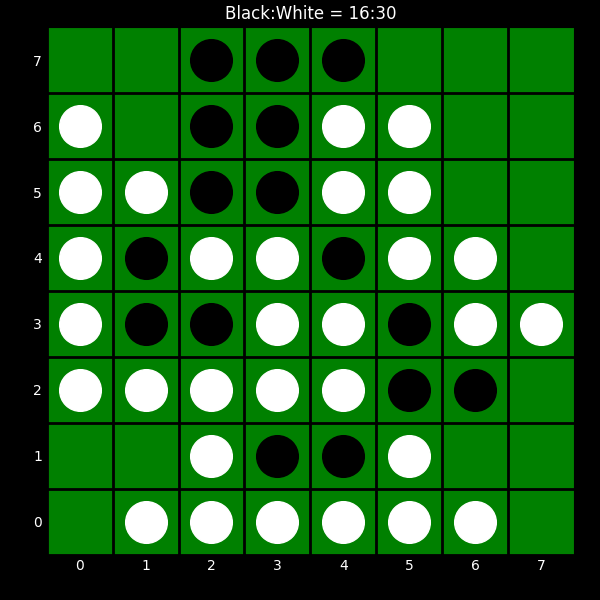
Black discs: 16
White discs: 30